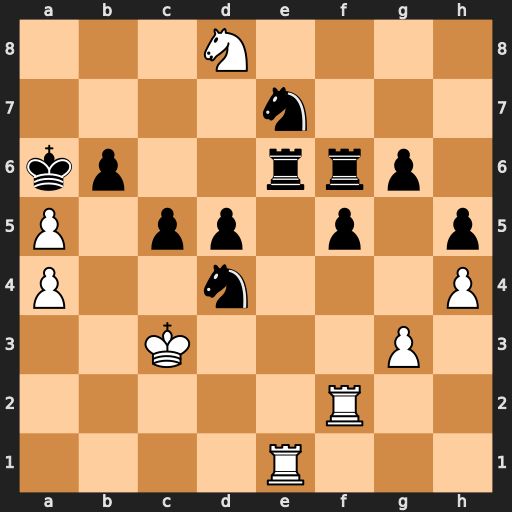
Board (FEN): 3N4/4n3/kp2rrp1/P1pp1p1p/P2n3P/2K3P1/5R2/4R3
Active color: w
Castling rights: -
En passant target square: -
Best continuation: Nxe6 Nxe6 Rfe2 Nd4 Rxe7